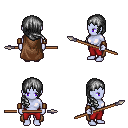
a pixel art fantasy rpg character, female body template, dark elf, purple skin, brown cape, red pants, gray right-swept hairstyle, leather bracers, spear, four views (front, back, left, right), 2x2 character sprite sheet, small pixel art, hard edges, no anti-aliasing